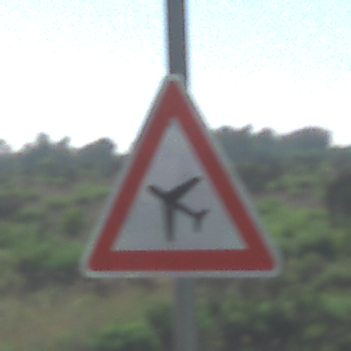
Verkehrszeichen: FlugbetriebRechts
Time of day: MorningAfternoon
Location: Outdoor (Special)
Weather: Clear
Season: NotSpecified
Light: Natural